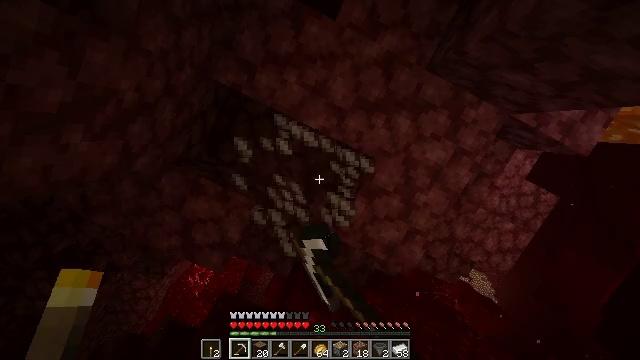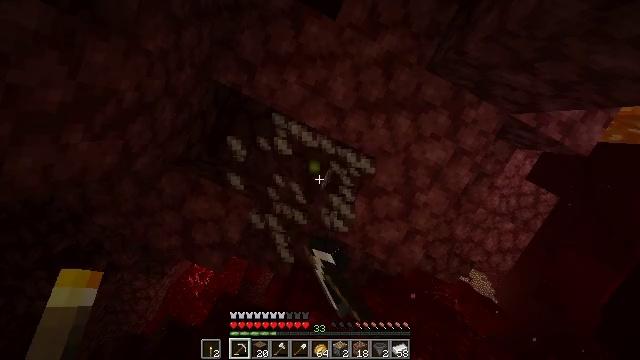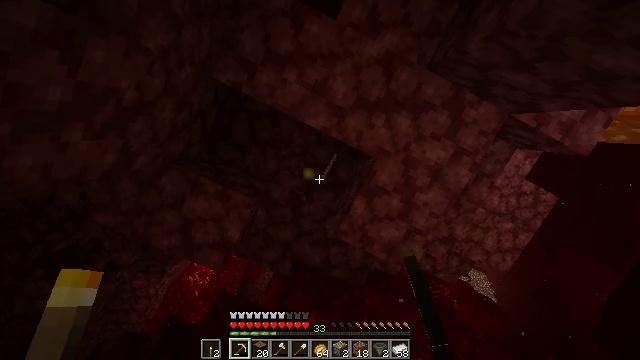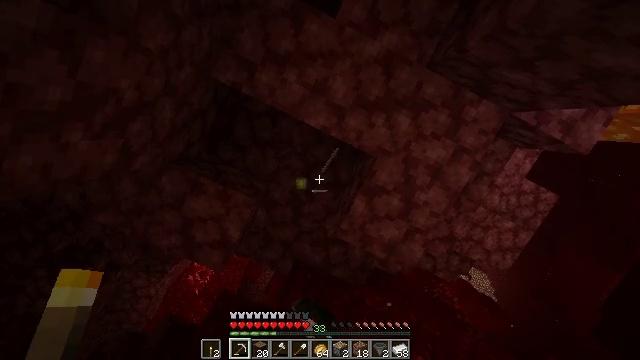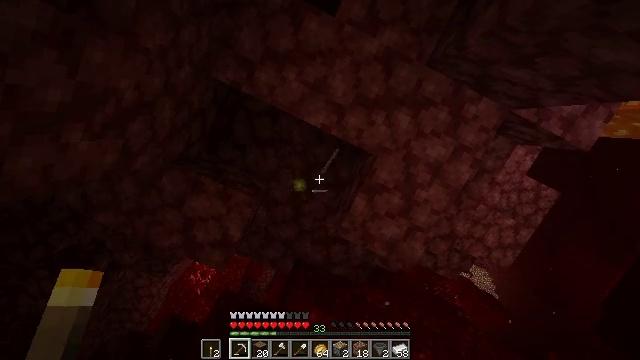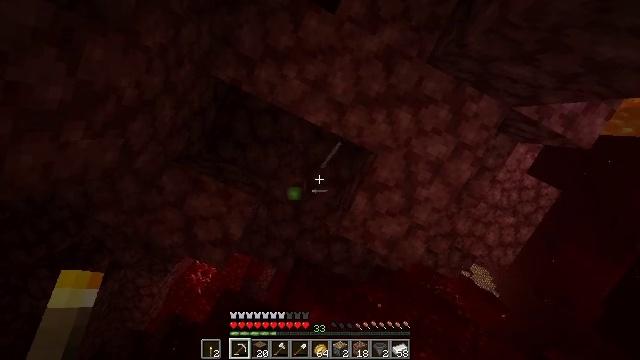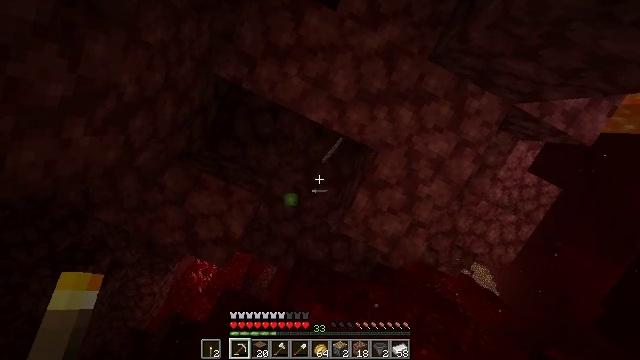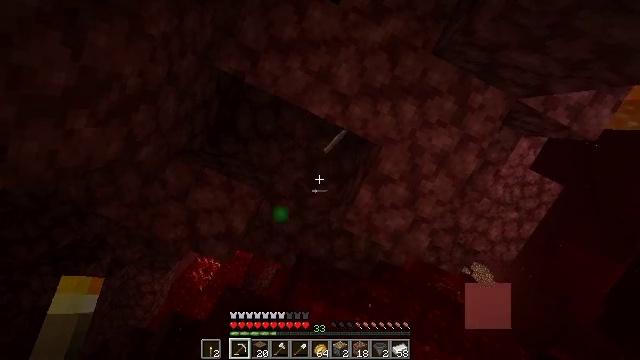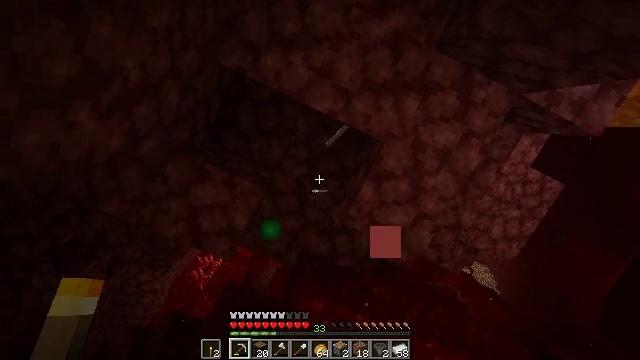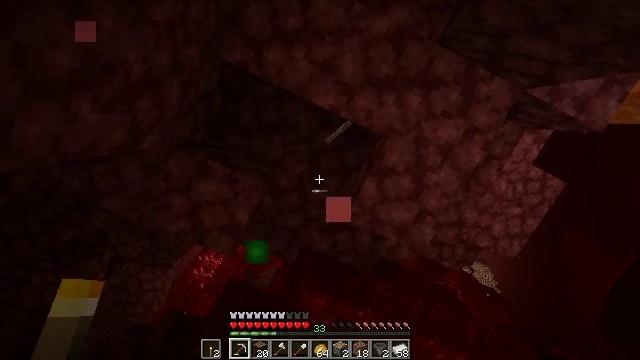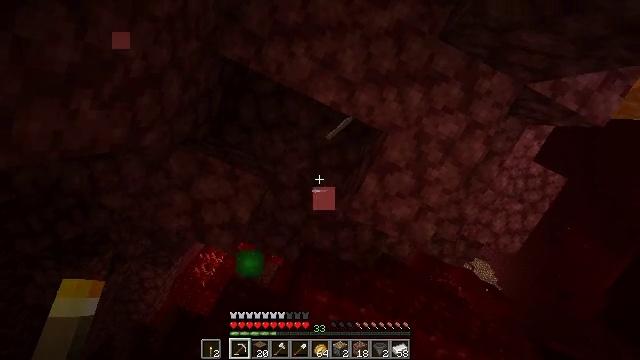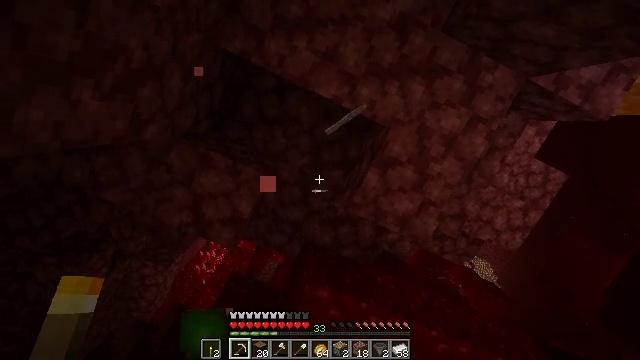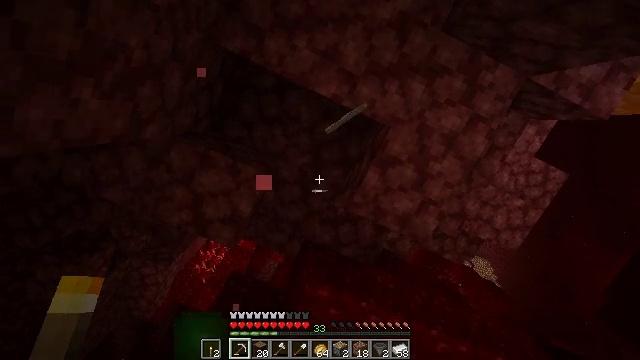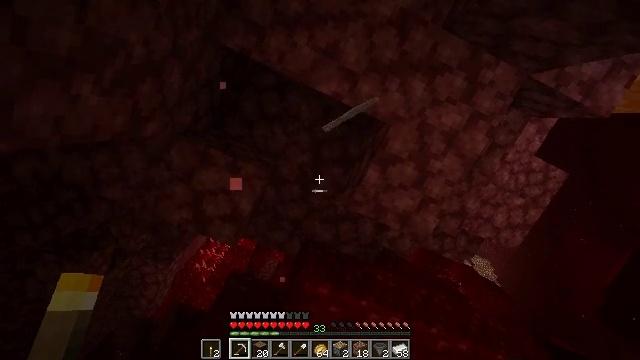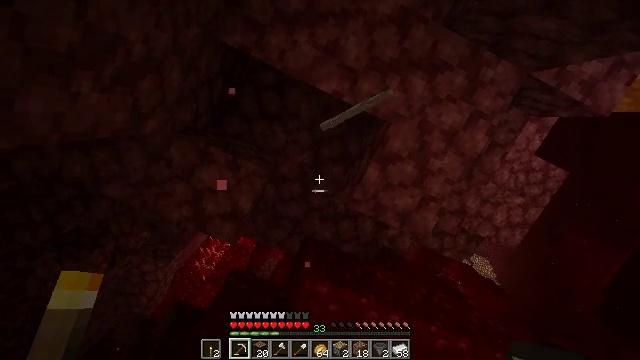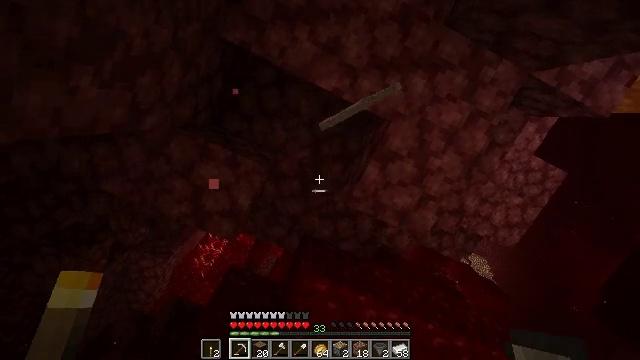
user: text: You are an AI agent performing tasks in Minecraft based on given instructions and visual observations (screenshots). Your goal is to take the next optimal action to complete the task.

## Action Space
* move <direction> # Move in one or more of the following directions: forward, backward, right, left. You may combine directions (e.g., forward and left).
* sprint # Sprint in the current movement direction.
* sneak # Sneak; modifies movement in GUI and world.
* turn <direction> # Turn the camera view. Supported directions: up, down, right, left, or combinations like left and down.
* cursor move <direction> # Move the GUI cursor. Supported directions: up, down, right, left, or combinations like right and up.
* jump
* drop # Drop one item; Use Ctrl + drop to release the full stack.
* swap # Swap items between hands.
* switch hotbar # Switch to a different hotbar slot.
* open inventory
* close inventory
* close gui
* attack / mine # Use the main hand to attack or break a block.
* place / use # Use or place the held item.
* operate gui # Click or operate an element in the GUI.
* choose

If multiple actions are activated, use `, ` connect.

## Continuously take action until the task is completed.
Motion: motion action
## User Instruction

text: Create a comparator with three redstone torches, three stones, and one nether quartz.
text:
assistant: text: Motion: sneak, attack / mine
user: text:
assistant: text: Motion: sneak, attack / mine
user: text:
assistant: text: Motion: sneak
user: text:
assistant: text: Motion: sneak
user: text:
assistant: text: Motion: move forward, sneak
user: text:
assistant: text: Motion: move forward, sneak
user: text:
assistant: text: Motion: move forward, sneak
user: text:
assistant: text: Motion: move forward, sneak
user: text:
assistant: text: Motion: move forward, sneak
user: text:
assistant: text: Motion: sneak
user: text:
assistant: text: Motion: sneak
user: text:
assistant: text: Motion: sneak
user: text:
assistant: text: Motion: sneak
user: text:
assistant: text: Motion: sneak
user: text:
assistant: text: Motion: sneak
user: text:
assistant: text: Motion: sneak, turn right and down
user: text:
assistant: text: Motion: sneak, turn right and down
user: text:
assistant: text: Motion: sneak, turn right and down
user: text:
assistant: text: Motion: sneak, turn right and down
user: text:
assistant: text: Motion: sneak, turn right and down
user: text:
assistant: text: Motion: sneak, turn right and down
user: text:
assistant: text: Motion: sneak, turn right and down
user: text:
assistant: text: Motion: sneak, turn right and down
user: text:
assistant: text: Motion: sneak, turn right and down
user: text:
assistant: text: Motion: sneak, turn right and down
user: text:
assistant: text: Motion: sneak, turn left and down
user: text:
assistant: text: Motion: sneak
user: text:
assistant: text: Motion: sneak
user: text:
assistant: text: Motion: move right, sneak
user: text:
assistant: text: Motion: move right, sneak, turn left